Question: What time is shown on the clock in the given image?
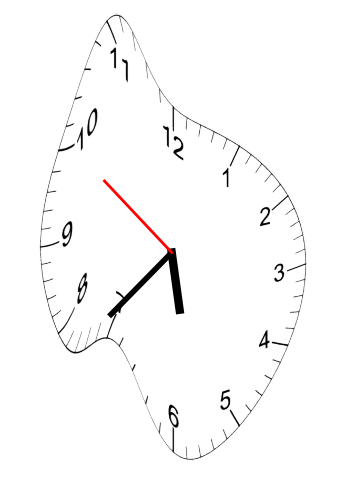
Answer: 05:36:50